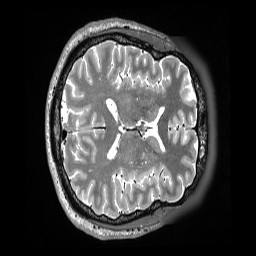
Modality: T2w
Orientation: axial
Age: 57
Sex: female